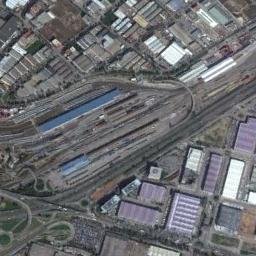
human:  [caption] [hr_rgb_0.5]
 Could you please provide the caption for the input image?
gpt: There is a railway station in the crowded city .

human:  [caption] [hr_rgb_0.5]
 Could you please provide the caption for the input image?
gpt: The railway station with lots of railways is surrounded by lots of other buildings and some blue makeshift houses are between the railways .

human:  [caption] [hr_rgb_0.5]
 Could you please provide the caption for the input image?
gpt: Many buildings of different shapes and sizes are beside the railway station .

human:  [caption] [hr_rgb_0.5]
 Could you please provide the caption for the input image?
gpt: The railway station is next to some buildings and grass .

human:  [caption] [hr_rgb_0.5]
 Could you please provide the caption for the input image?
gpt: There are some buildings beside the blue railway station .